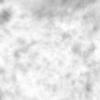
Label: no_change